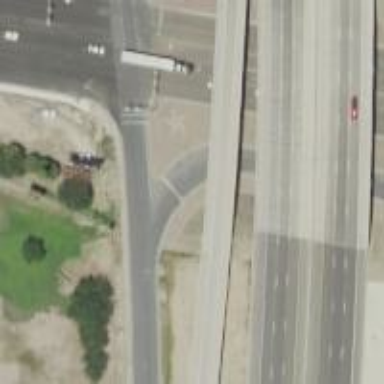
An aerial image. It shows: Secondary link road with turnaround junction.